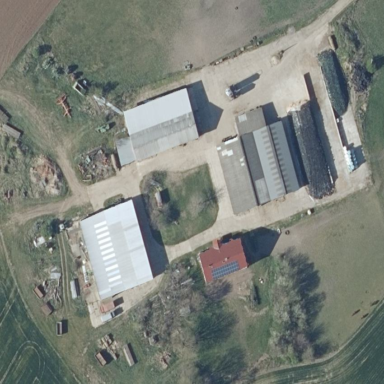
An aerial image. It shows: Farmyard area.